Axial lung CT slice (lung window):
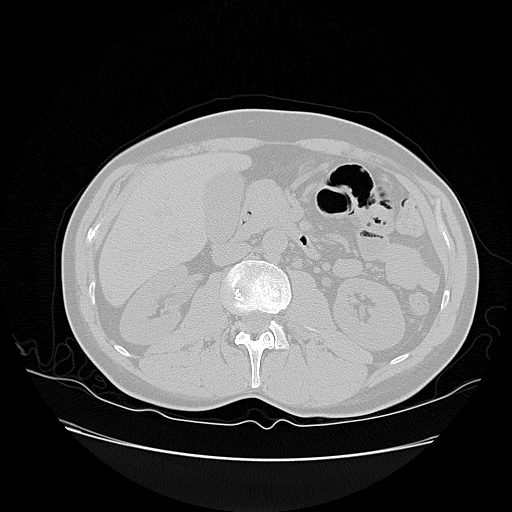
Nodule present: no